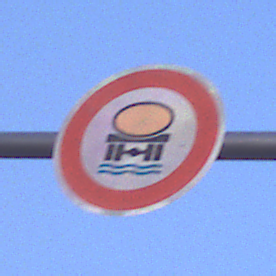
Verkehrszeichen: VerbotFahrzeugeWassergefaehrdenderLadung
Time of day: SunriseSunset
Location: Outdoor (Nature)
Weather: Clear
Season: NotSpecified
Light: Natural